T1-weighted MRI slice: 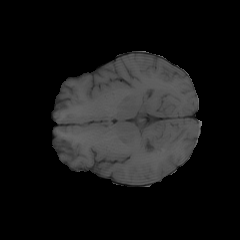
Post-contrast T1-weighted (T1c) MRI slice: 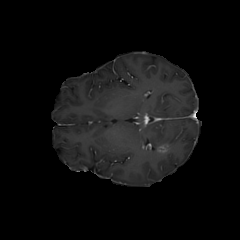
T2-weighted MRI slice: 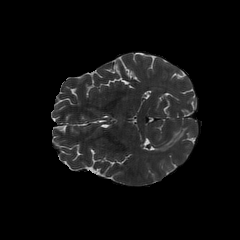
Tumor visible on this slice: yes